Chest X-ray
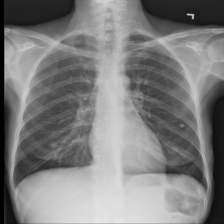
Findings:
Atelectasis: negative
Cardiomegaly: negative
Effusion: negative
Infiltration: negative
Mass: negative
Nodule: negative
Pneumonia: negative
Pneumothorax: negative
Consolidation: negative
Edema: negative
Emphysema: negative
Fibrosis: negative
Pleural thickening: negative
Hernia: negative